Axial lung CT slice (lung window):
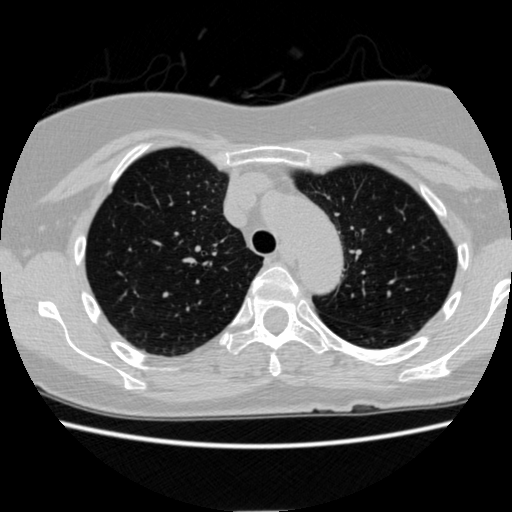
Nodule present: no